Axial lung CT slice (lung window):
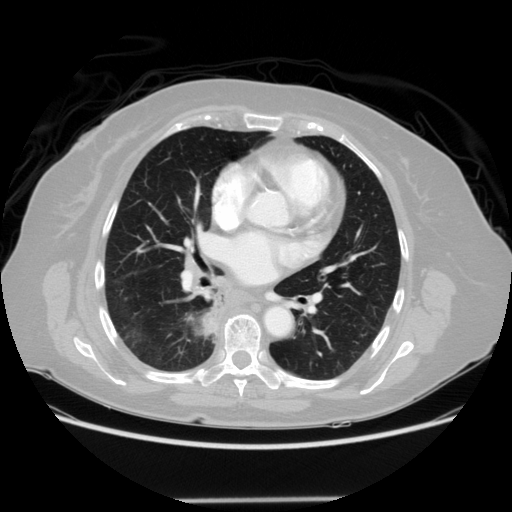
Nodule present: no